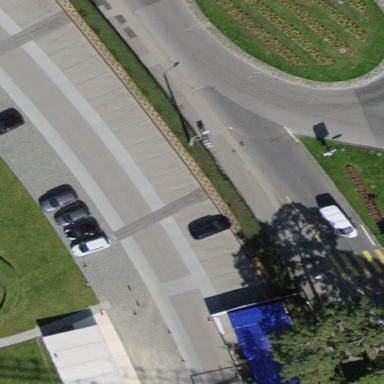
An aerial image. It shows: Parking area with asphalt surface.